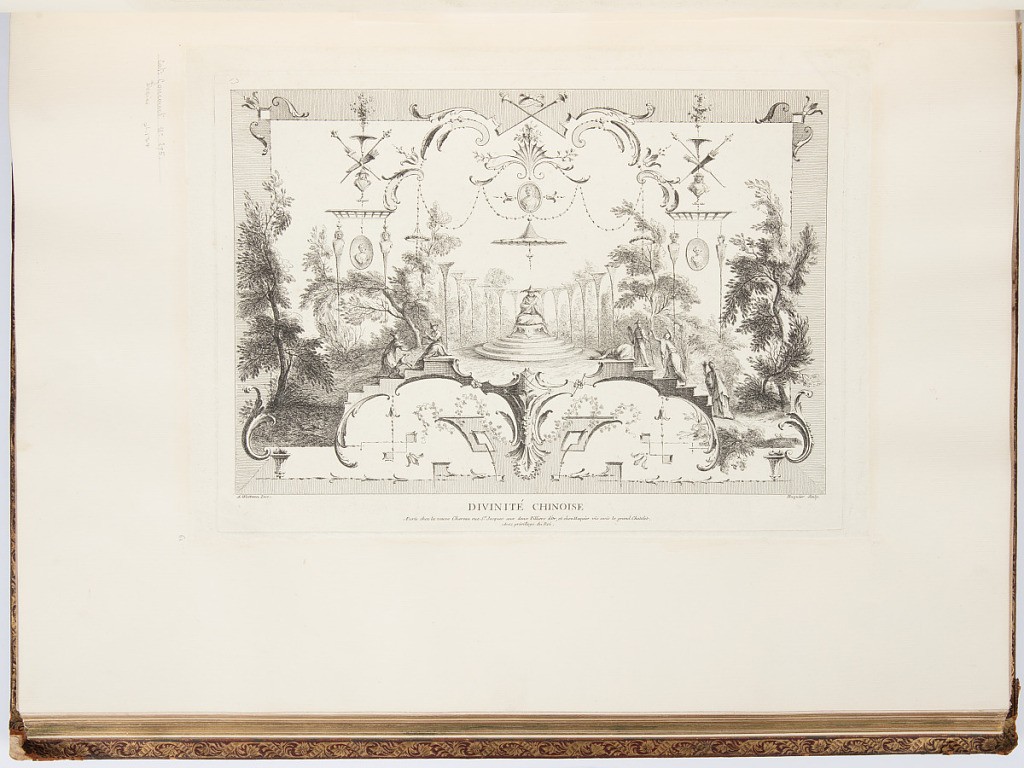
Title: DIVINITÉ CHINOISE
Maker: Antoine Watteau, French, 1684–1721
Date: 1723-1735
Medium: Etching on laid paper
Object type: Bound print
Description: Vignette of a Chinese figure on an alter in a landscape; other exoticized chinese figures walk toward or kneel at the alter. This scene (chinoiserie) is set within a frame comprised of branches, scrolls, and garlands. The plate is signed.